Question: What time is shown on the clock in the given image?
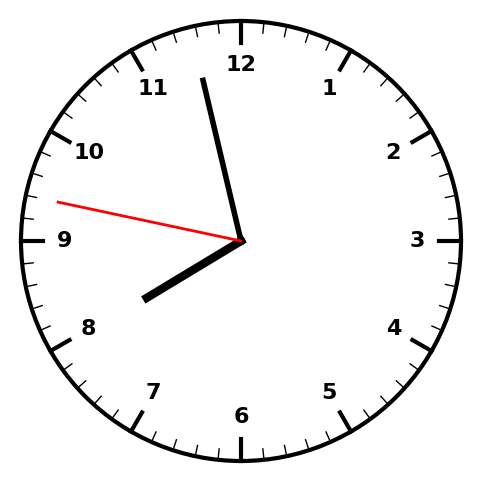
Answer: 07:57:47